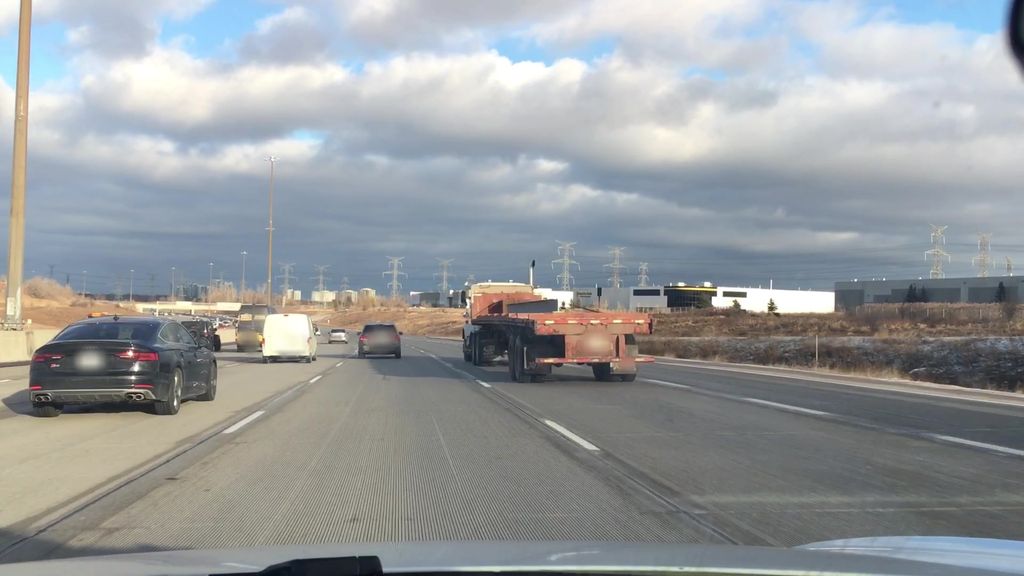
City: toronto